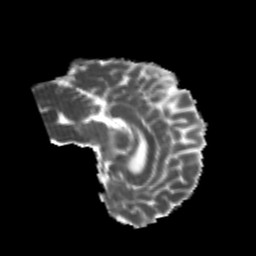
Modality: MD
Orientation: sagittal
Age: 21
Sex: female
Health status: healthy
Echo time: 0.074 s